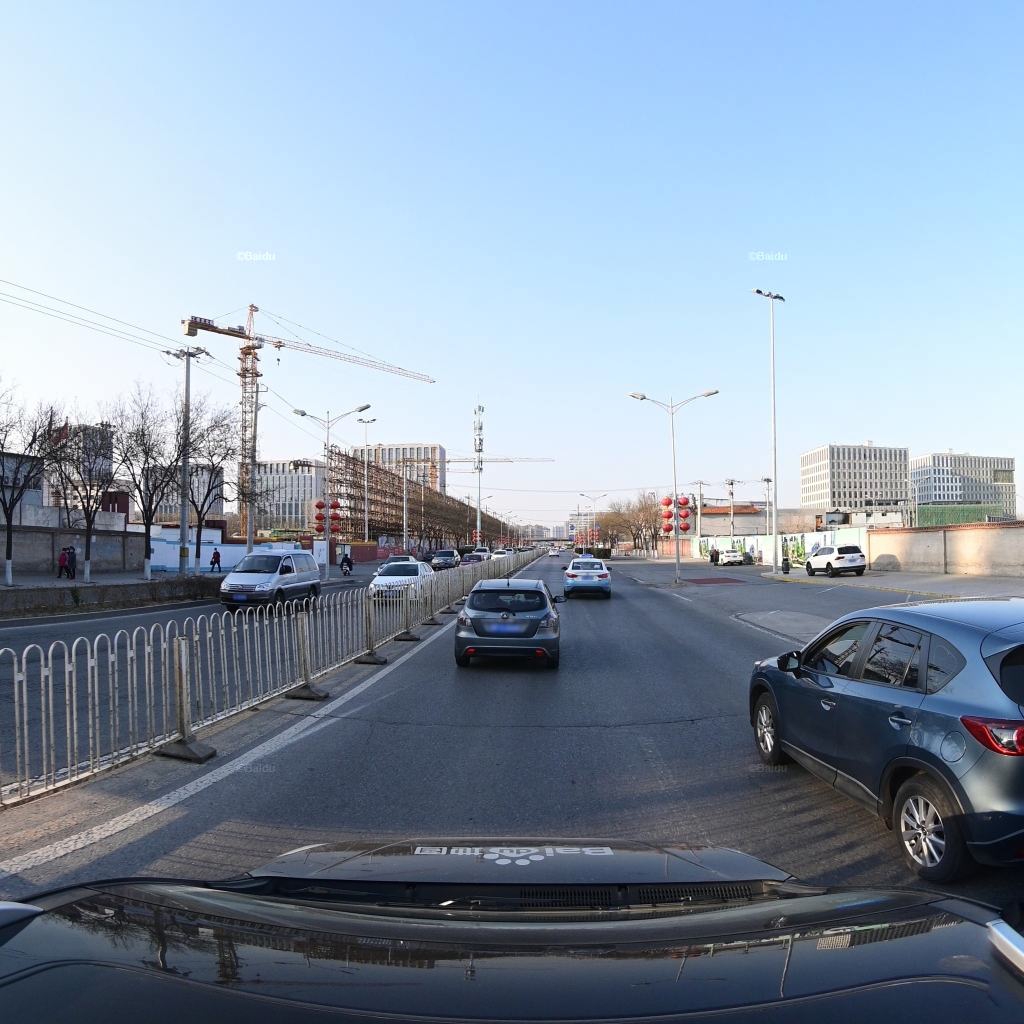
Region: Fengtai
Road damage annotations: transverse crack